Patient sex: M
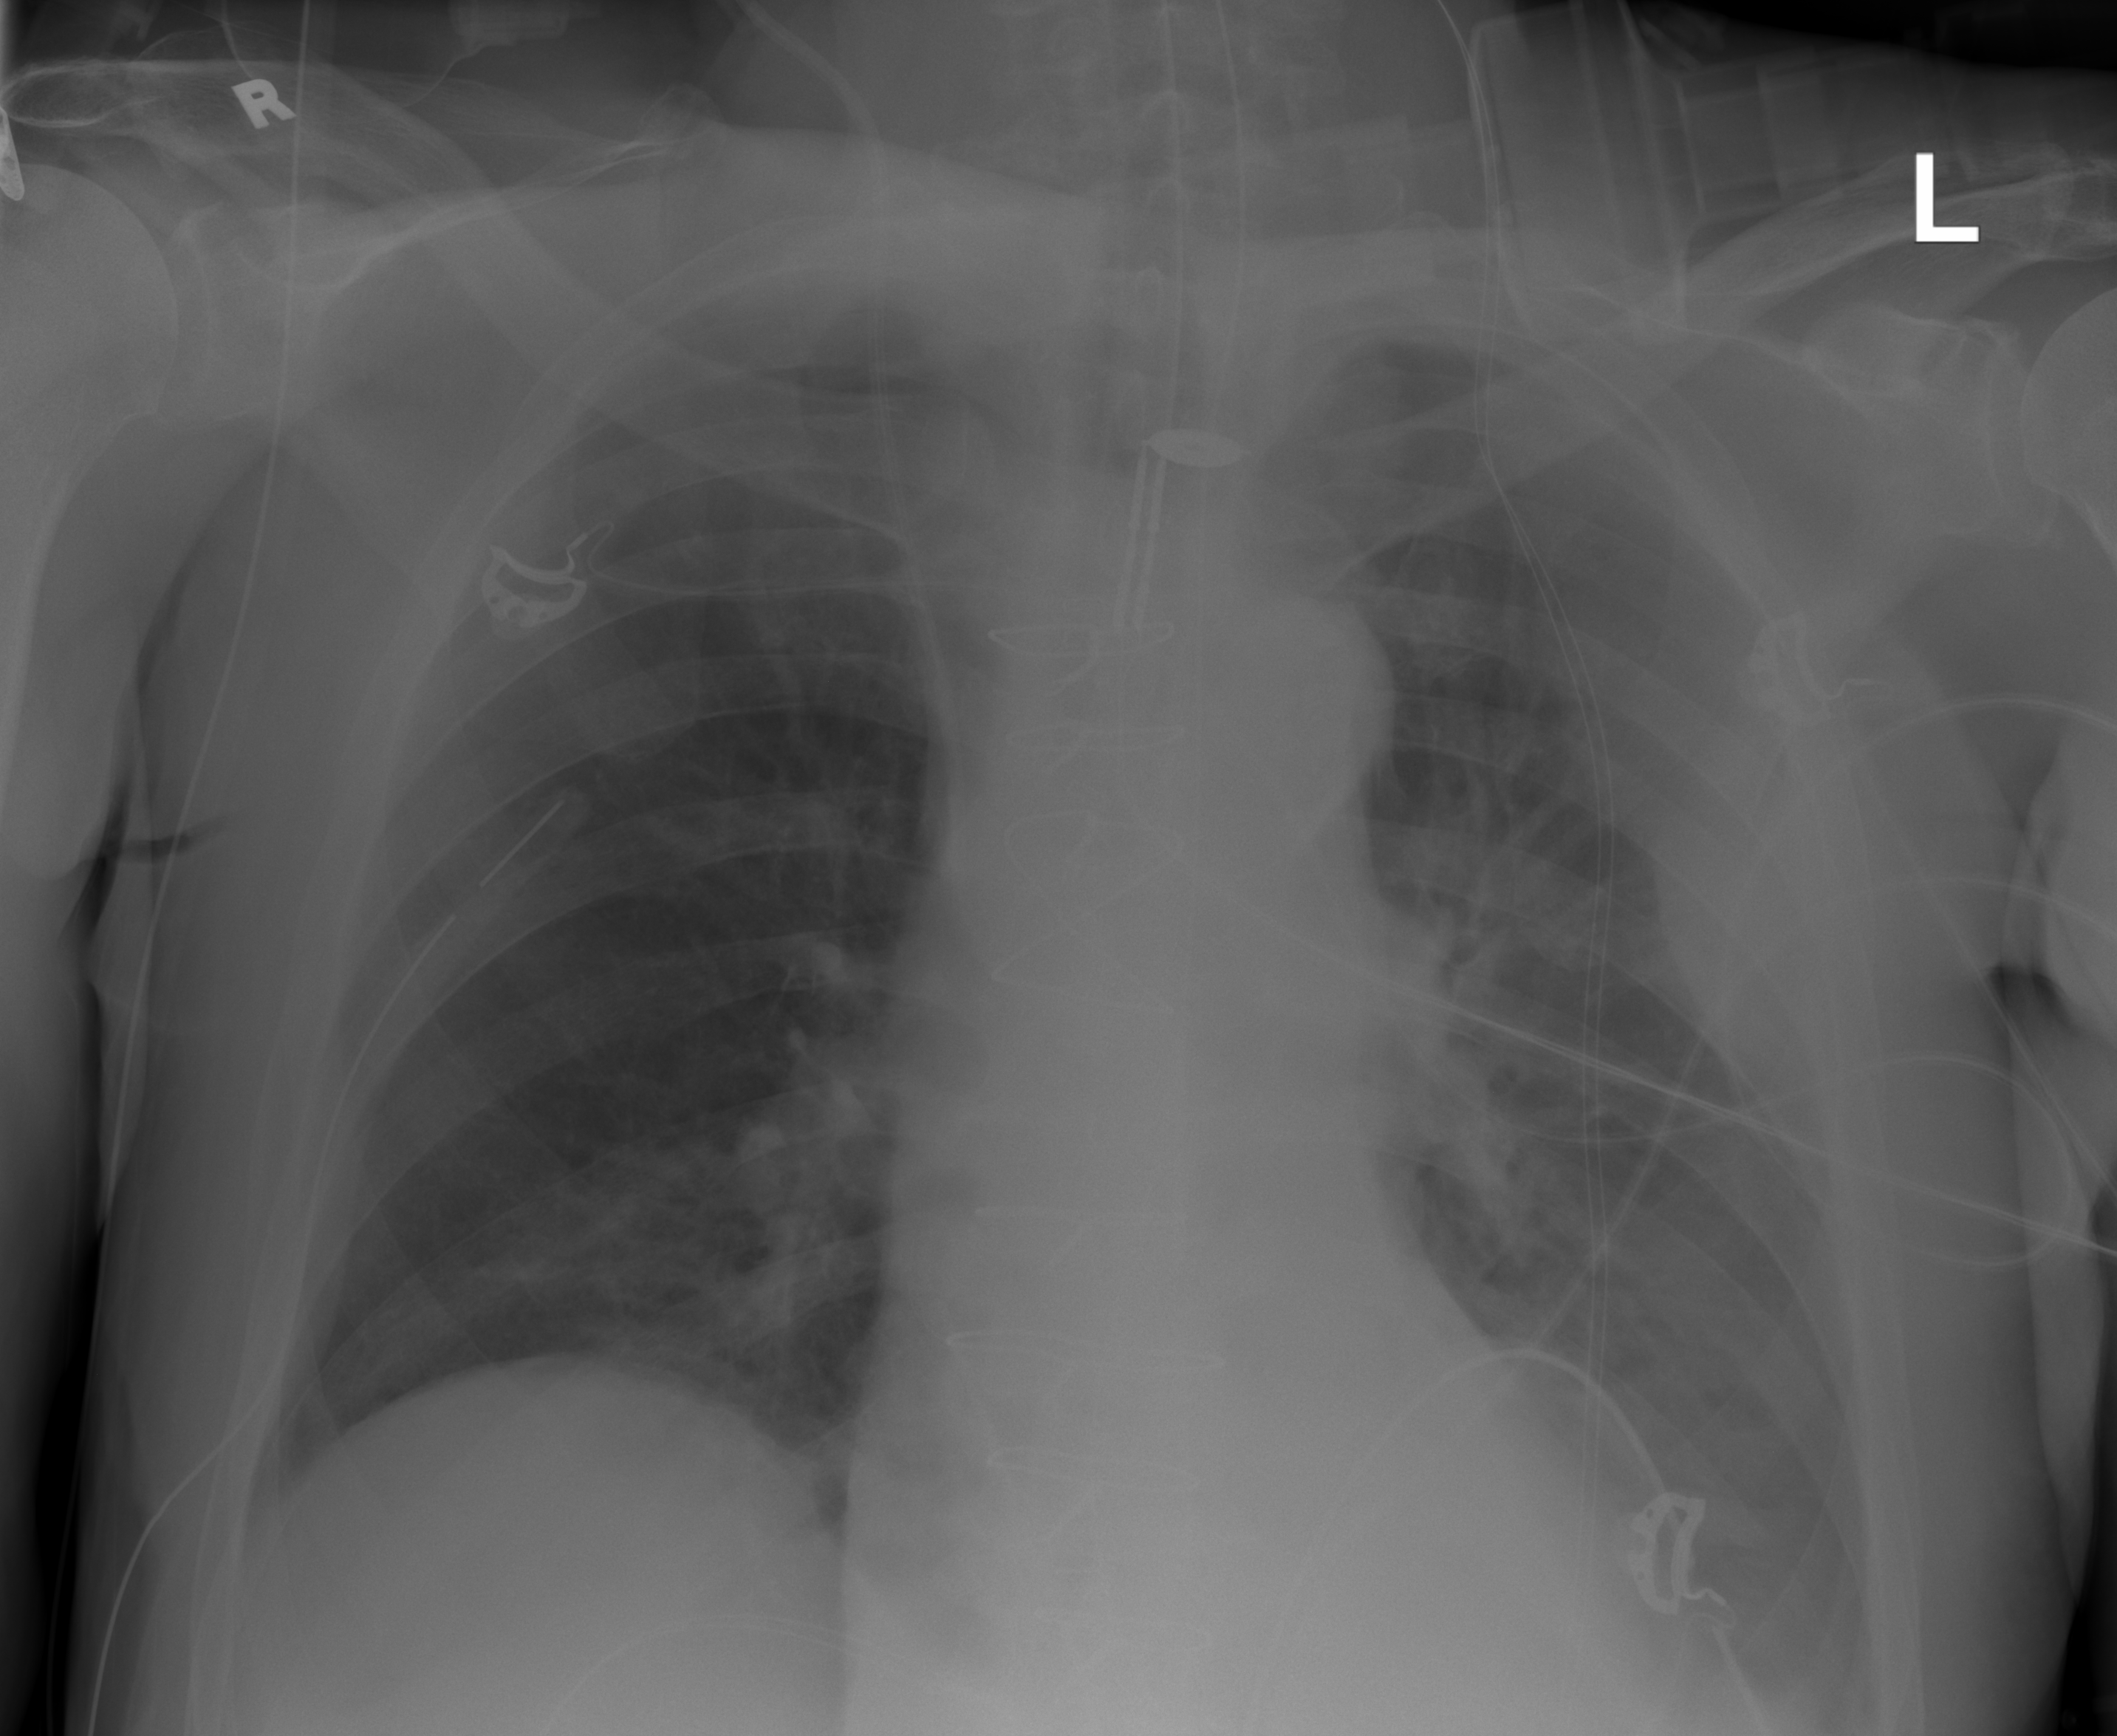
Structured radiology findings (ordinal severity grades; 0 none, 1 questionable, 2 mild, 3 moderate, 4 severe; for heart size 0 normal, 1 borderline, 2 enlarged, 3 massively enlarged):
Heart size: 0
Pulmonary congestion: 0
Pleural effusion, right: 0
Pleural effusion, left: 2
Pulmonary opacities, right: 0
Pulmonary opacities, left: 0
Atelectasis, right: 0
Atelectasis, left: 2